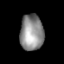
Tissue: lung
Cell type: Epithelial cells
Senescence score: 0.2424
Nuclear area (px): 825
Mean DAPI intensity: 143.042